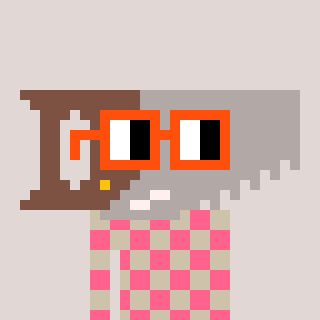
a pixel art character with square orange glasses, a saw-shaped head and a bege-colored body on a warm background